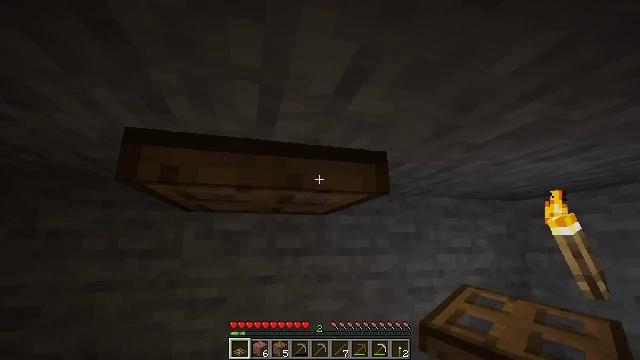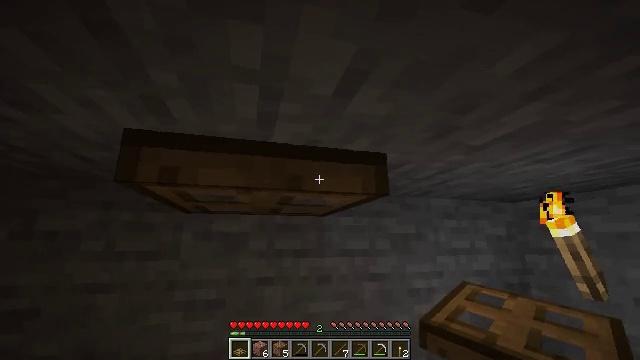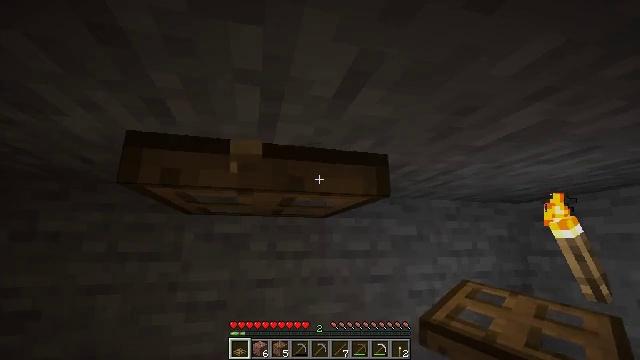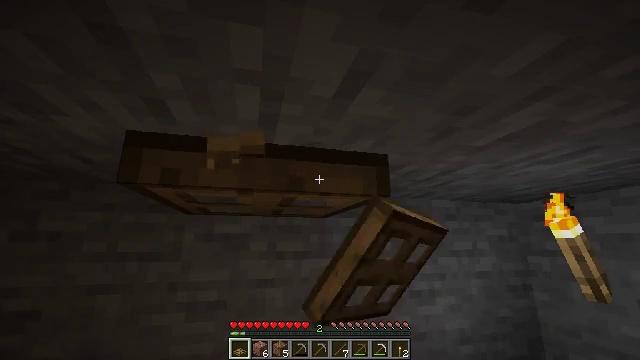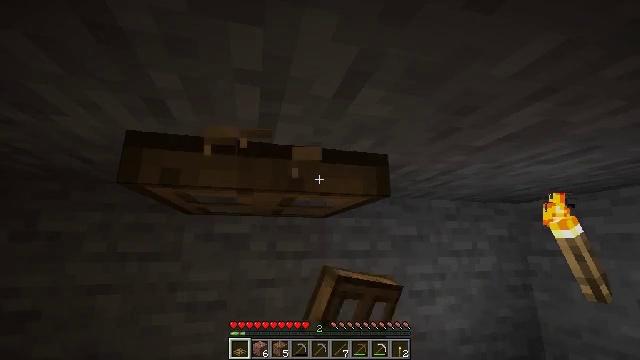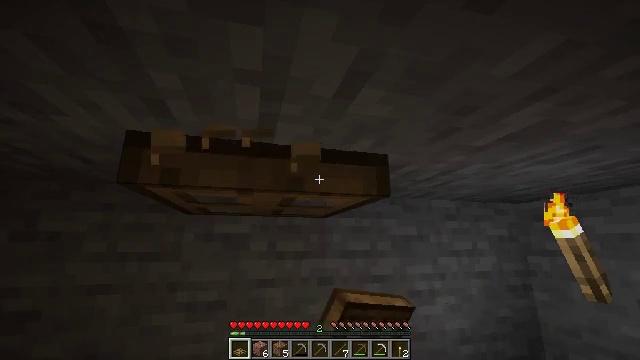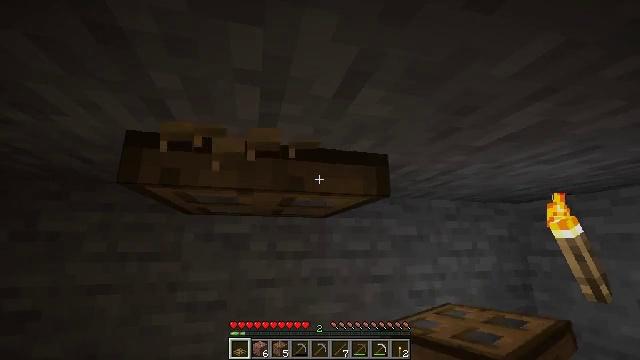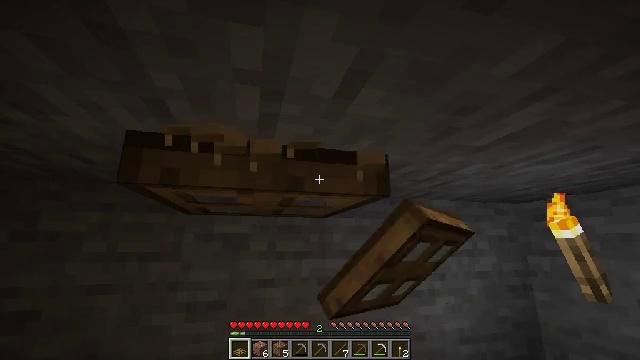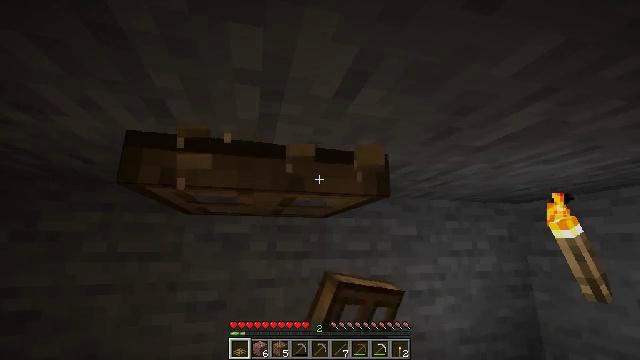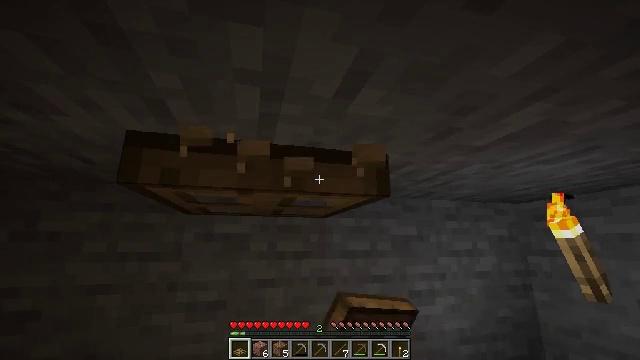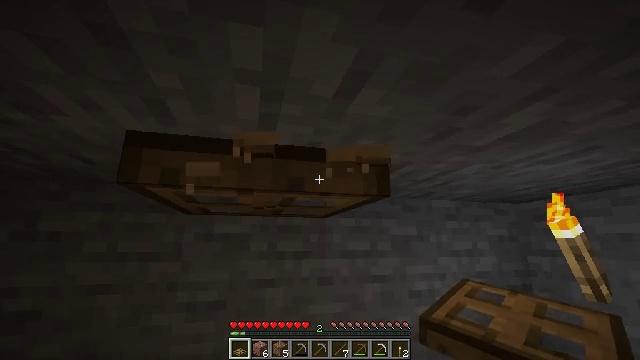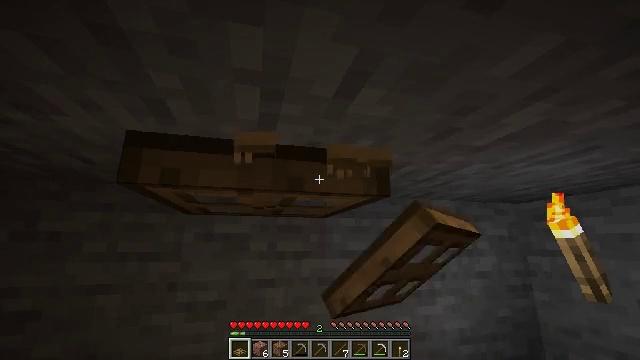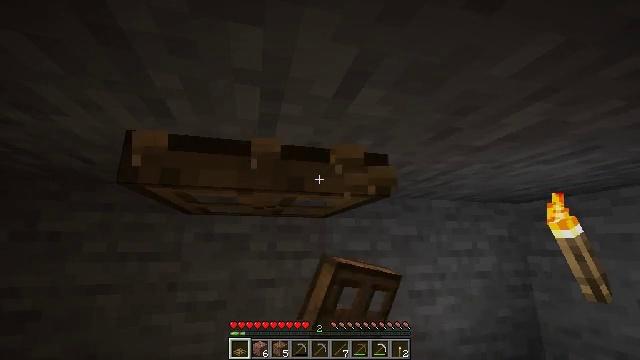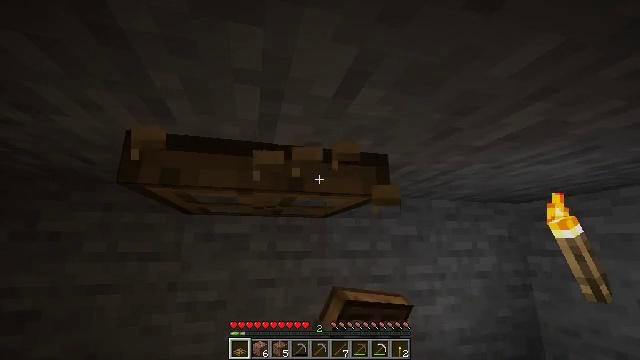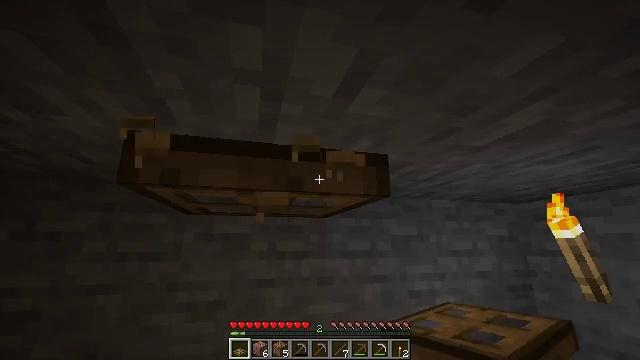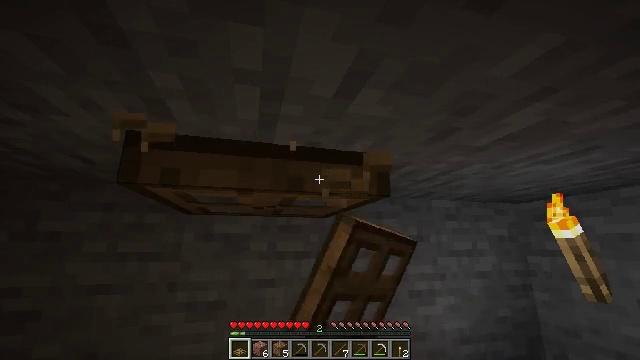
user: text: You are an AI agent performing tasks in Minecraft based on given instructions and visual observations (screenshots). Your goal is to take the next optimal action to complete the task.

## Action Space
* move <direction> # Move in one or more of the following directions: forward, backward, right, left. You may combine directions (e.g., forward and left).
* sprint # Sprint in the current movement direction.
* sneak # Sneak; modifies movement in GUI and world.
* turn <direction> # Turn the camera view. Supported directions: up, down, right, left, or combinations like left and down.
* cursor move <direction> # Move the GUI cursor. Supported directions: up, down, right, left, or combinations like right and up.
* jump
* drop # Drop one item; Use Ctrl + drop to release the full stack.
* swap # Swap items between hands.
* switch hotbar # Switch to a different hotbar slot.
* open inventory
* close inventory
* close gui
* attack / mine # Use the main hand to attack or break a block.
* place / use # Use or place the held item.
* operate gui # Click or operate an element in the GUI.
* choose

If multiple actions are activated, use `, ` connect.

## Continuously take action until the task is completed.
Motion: motion action
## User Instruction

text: Remove the oak trapdoor from its place.
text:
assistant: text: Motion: no_op
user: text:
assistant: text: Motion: attack / mine
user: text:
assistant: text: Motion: attack / mine
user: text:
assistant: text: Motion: attack / mine
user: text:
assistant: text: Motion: attack / mine
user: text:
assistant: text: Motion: attack / mine
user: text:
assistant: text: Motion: attack / mine
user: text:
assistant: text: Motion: attack / mine
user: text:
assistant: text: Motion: attack / mine
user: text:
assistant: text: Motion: attack / mine
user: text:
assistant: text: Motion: attack / mine
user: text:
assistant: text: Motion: attack / mine
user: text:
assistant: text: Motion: attack / mine
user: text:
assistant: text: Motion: attack / mine
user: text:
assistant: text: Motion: attack / mine
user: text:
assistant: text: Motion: attack / mine
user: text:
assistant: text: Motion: attack / mine
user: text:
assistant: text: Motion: attack / mine
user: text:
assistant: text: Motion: attack / mine
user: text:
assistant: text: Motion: attack / mine
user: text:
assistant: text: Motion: attack / mine
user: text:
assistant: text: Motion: attack / mine
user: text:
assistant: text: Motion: attack / mine
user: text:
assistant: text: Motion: attack / mine
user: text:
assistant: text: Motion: attack / mine
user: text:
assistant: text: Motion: attack / mine
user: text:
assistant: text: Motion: attack / mine
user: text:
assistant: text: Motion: attack / mine
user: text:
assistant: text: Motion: attack / mine
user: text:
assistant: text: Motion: attack / mine